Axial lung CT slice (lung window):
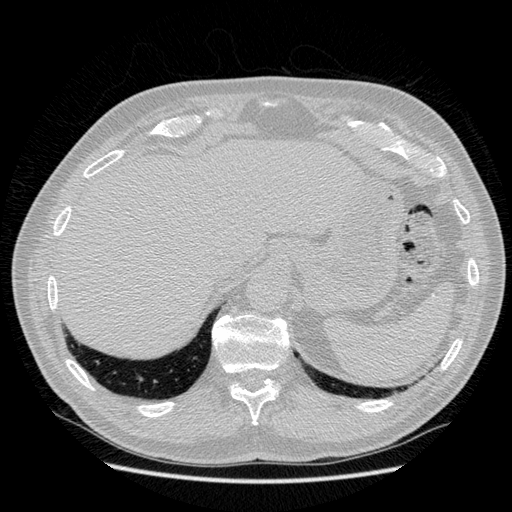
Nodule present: no